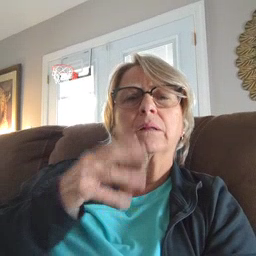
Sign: child